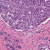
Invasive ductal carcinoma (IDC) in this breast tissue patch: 0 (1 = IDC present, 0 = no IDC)